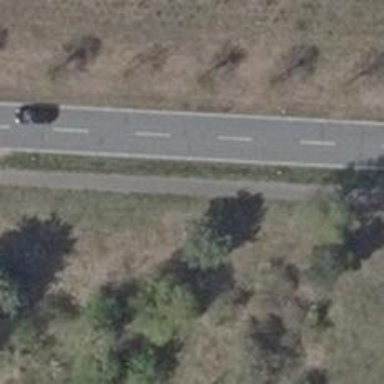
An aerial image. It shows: Asphalt path with excellent trail visibility.